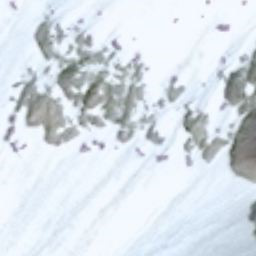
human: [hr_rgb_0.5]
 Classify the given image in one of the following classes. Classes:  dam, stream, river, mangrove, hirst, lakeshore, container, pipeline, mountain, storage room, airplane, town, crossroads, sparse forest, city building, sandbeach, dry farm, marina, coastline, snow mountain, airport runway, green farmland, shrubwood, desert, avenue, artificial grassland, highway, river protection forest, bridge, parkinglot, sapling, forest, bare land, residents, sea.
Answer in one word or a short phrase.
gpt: snow mountain